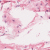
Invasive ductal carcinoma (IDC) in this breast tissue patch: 0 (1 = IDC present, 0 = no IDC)